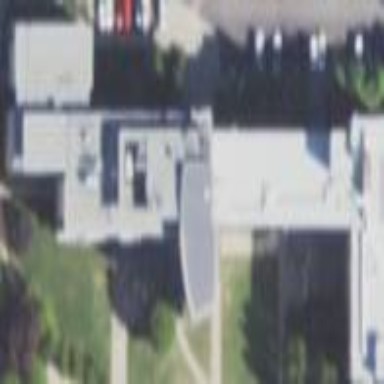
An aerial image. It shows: College building.